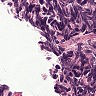
Metastatic tissue present: no